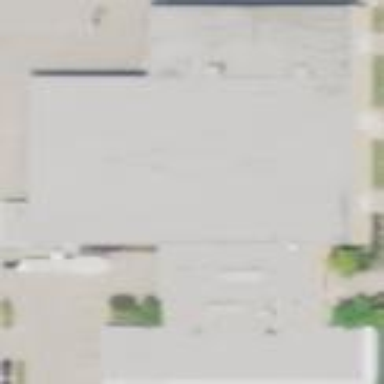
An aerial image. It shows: Flat-roofed building.